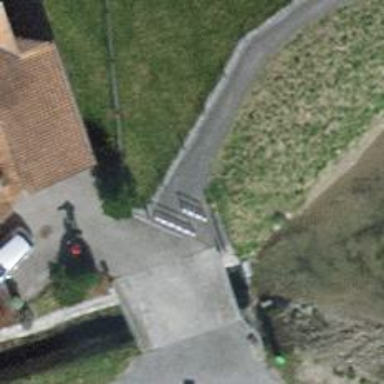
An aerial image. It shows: Cycle barrier.